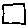
Label: square